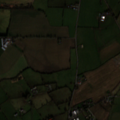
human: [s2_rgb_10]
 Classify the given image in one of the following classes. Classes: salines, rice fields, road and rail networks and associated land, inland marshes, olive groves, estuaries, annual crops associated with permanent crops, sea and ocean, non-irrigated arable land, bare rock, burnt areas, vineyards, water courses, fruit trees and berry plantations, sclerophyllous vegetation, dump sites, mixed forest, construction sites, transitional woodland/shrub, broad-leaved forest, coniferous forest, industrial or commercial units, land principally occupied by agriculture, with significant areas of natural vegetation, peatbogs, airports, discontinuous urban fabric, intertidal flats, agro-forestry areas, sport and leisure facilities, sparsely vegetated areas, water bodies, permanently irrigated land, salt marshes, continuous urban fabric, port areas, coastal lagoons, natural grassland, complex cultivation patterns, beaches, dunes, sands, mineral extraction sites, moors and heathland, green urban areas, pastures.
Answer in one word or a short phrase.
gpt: non-irrigated arable land, pastures